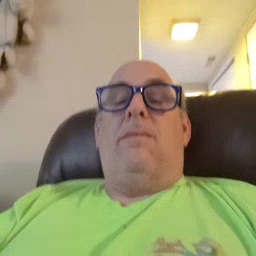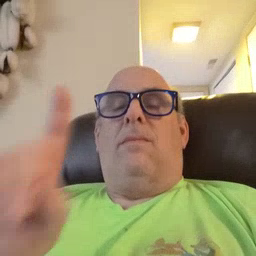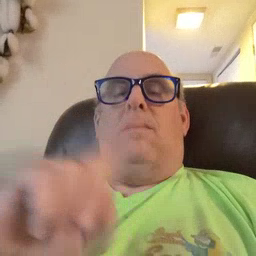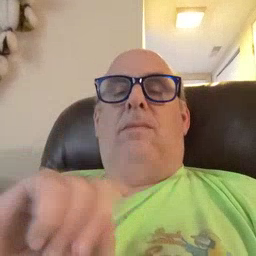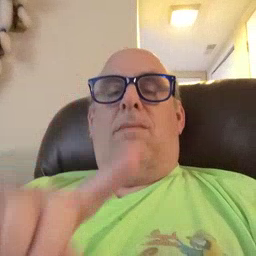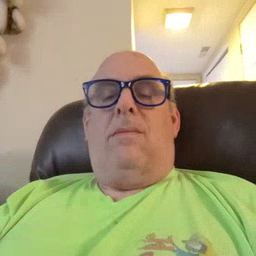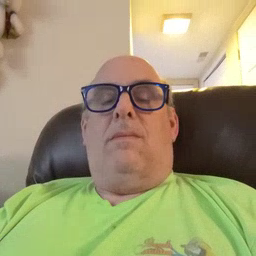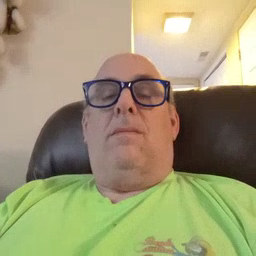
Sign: where